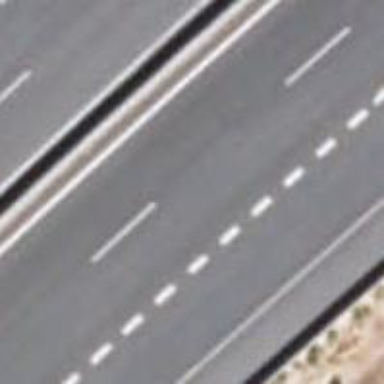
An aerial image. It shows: Asphalt road classified as trunk highway.